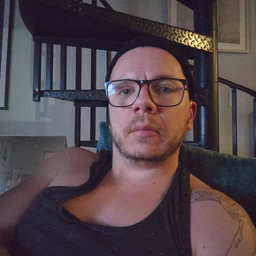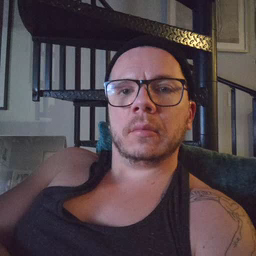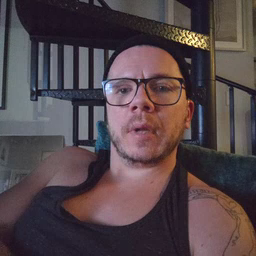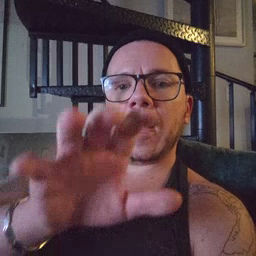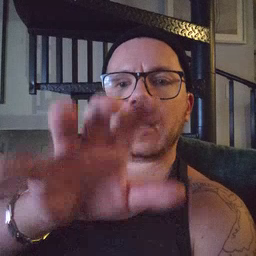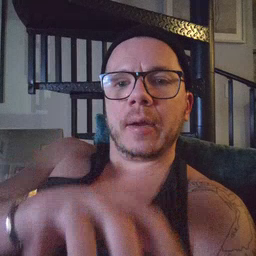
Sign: alligator